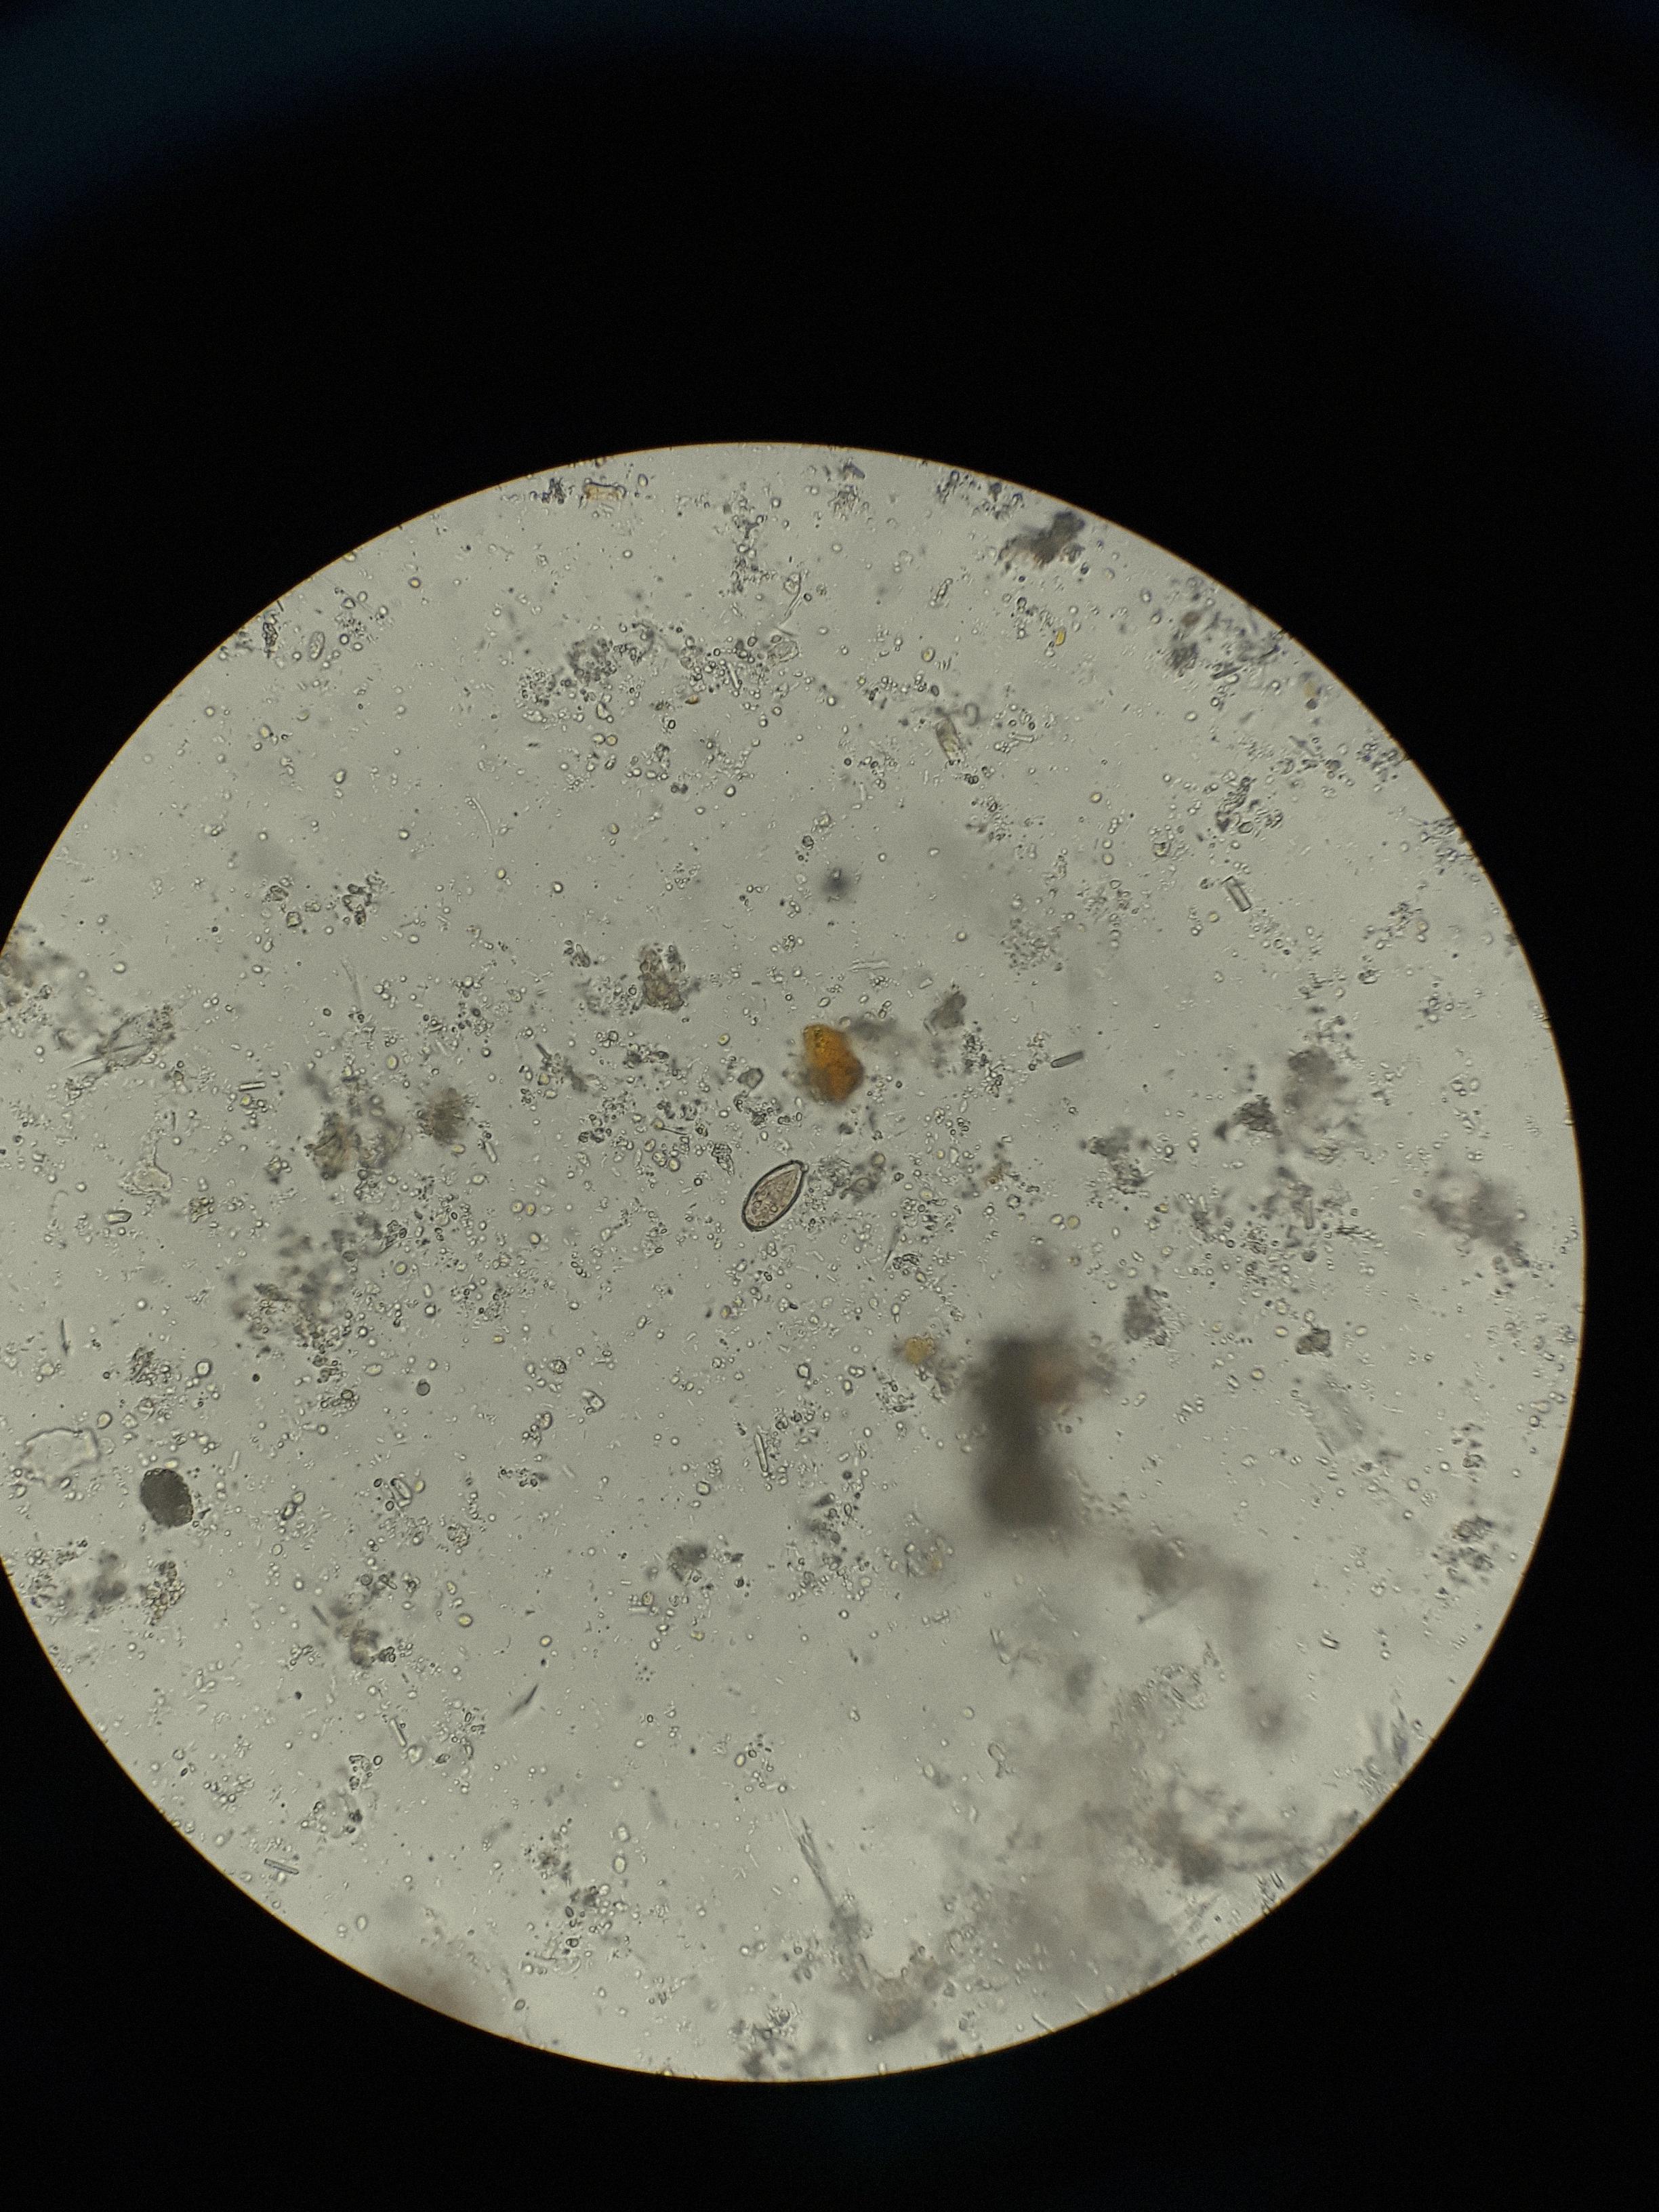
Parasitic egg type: Opisthorchis viverrine